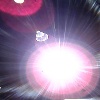
Label: sunburn